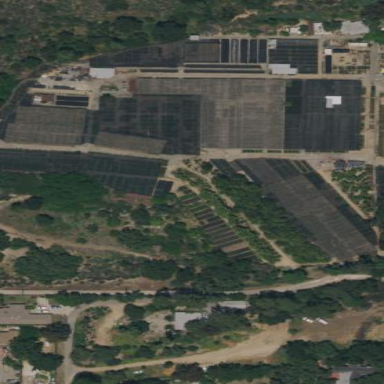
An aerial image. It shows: Plant nursery area.